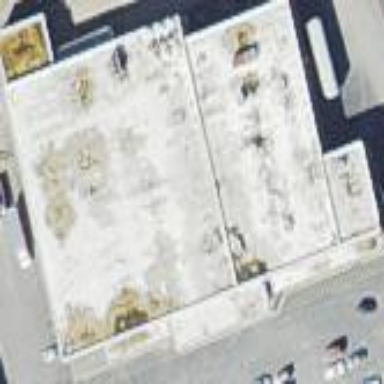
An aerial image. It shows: Building.